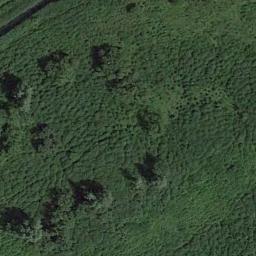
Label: meadow